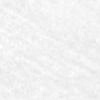
Label: change